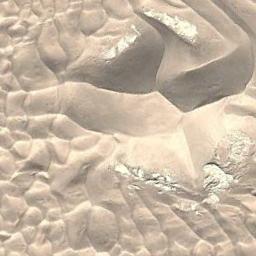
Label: desert